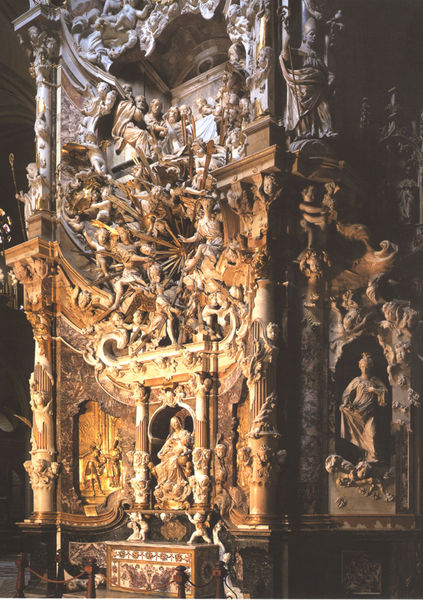
Titel: Altarretabel in der Kathedrale zu Toledo (El Transparente)
Künstler: Narciso Tomé
Standort: Toledo, Dom (EU - E - Kastilien)
Schlagwörter: gott, gruppe, menschen, frau, holz, marmor, säulen, barock, kirche, gold, engel, skulptur, farbig, figuren, bischof, hoch, oben, nische, vergoldet, dom, strahlen, groß, viele, altar, hochaltar, gesims, üppig, jesus, heilige, rokokko, abendmahl, jünger, putten, maria, madonna, putti, got, ädikula, kannelur, voll, apostel, saeule, marienaltar, shcrein, säulen+vergoldet